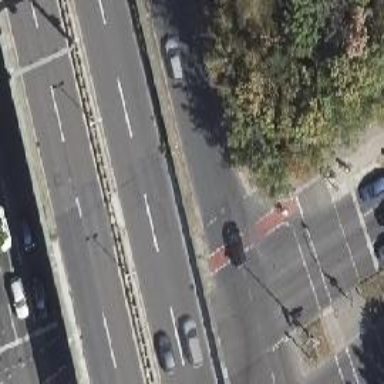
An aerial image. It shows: Footway crossing with traffic signals and island.